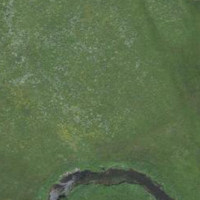
EUNIS habitat code: 21
Species observed at this site:
Anser anser